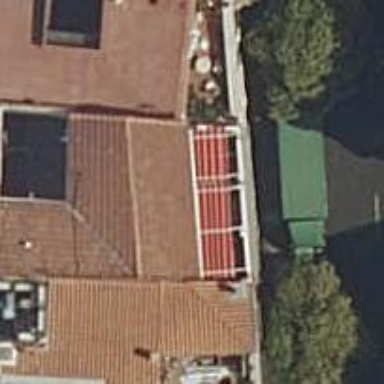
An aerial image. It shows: Restaurant.